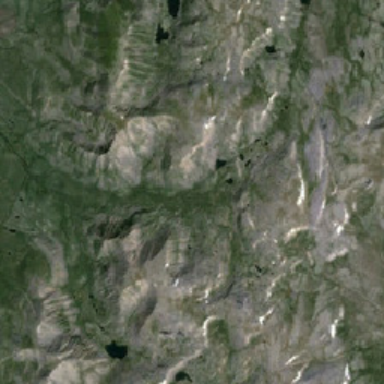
The mountain is very calm and smooth .